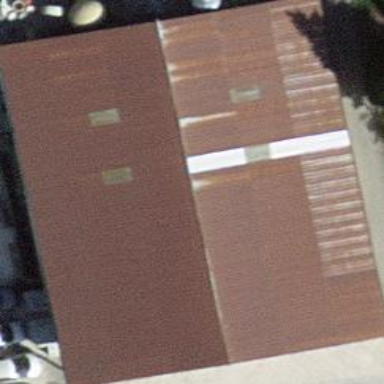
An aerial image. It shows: View of roof of building.